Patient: sex M, age 26
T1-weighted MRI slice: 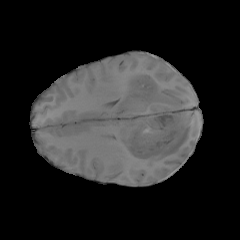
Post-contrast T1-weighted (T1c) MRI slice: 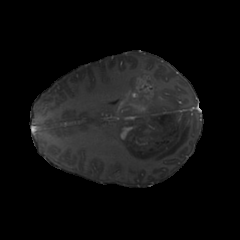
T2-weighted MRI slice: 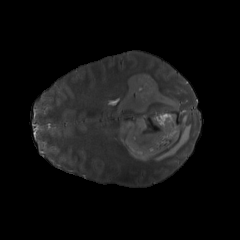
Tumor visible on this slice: yes
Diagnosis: Astrocytoma, IDH-mutant
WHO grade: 4